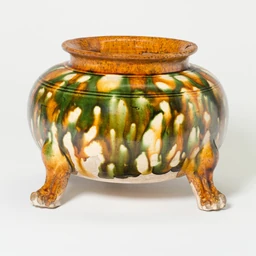
Title: Tripod Jar
Caption: tripod jar, earthenware, chinese (culture or style), ceramics, asian art, vessel, a work made of earthenware with three-color (sancai) lead glazes, arts of asia, art institute of chicago